Field crop: maize
Growth stage: 2
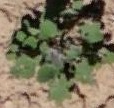
Species: chenopodium